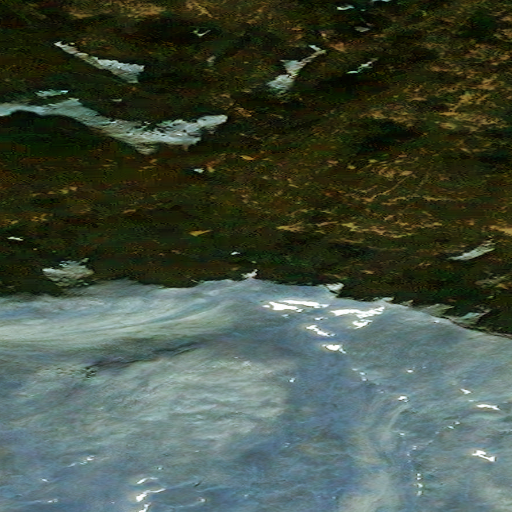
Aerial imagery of mountain in Alaska named Devils Thumb containing only unknown